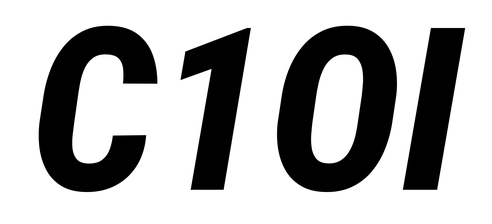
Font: Roboto-Italic_Condensed_ExtraBold_Italic